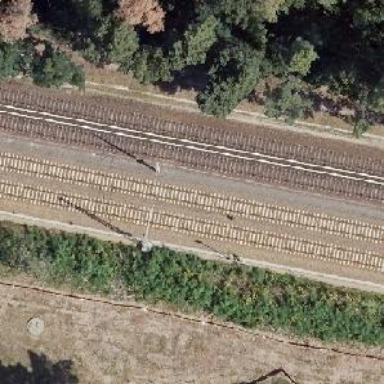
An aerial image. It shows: Milestone along the railway track with catenary mast.